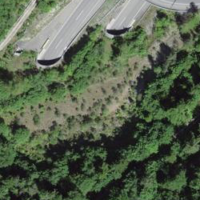
EUNIS habitat code: 57
Species observed at this site:
Campanula persicifolia